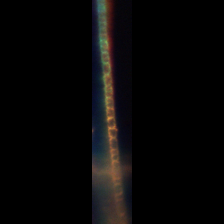
Taxon: Skeletonema
Group: Diatoms